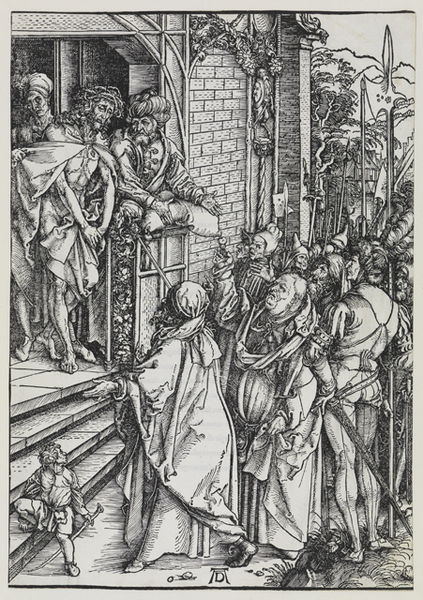
Titel: Die Schaustellung Christi
Künstler: Albrecht Dürer
Standort: Karlsruhe
Institution: Staatliche Kunsthalle Karlsruhe
Schlagwörter: baum, himmel, mann, nackt, umhang, weiß, menschen, sitzen, frau, männer, schwarz, skizze, zeichen, zeichnung, gebäude, gras, haus, weg, alt, wand, bibel, falten, stein, steine, signatur, hügel, gewand, kind, blatt, pflanzen, bauern, deutschland, fesseln, holzschnitt, tribüne, berge, dürre, mauer, grafik, backstein, vorführung, treppe, lanze, soldaten, stufen, podest, ad, eingang, stangen, knabe, spott, aufruhr, druck, schraffur, schwarz weiß, holzstich, radierung, stich, gefangen, schwert, straßenszene, waffen, soldat, waffe, volk, fraue, pilatus, menschenmenge, ritter, ankündigung, anklage, christus, jesus, jesus christus, kreuzigung, leid, leiden, mittelalter, krieger, mönch, hellebarde, geistliche, heiliger, lanzen, kin, heilige, opfer, speer, zwerg, dürer, reben, maria, kupferstich, alte frau, turban, dornenkrone, beschimpfung, christi, dornenkranz, affen, stick, pontius pilatus, verspottung, kuperstich, sugnatur, albrecht, albrecht dürer, albert, passion, judas, kreuzweg, geißelung, verrat, verurteilung, folio, mob, pilates, christut, 1500, exot, stci, baldung, anprangern, olzschnitt, kreutigung, verurteilen, dermenschen, verleumndung